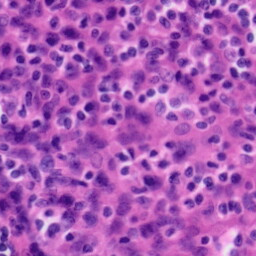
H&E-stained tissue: Tonsil